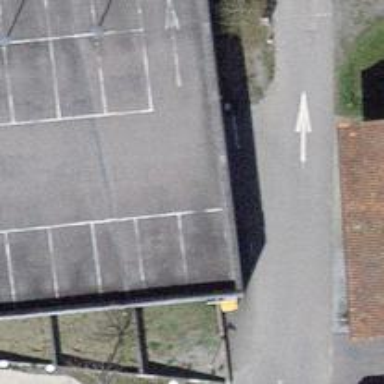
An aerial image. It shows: Entrance to multi-storey parking facility.